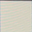
Piece: xx